Chest X-ray:
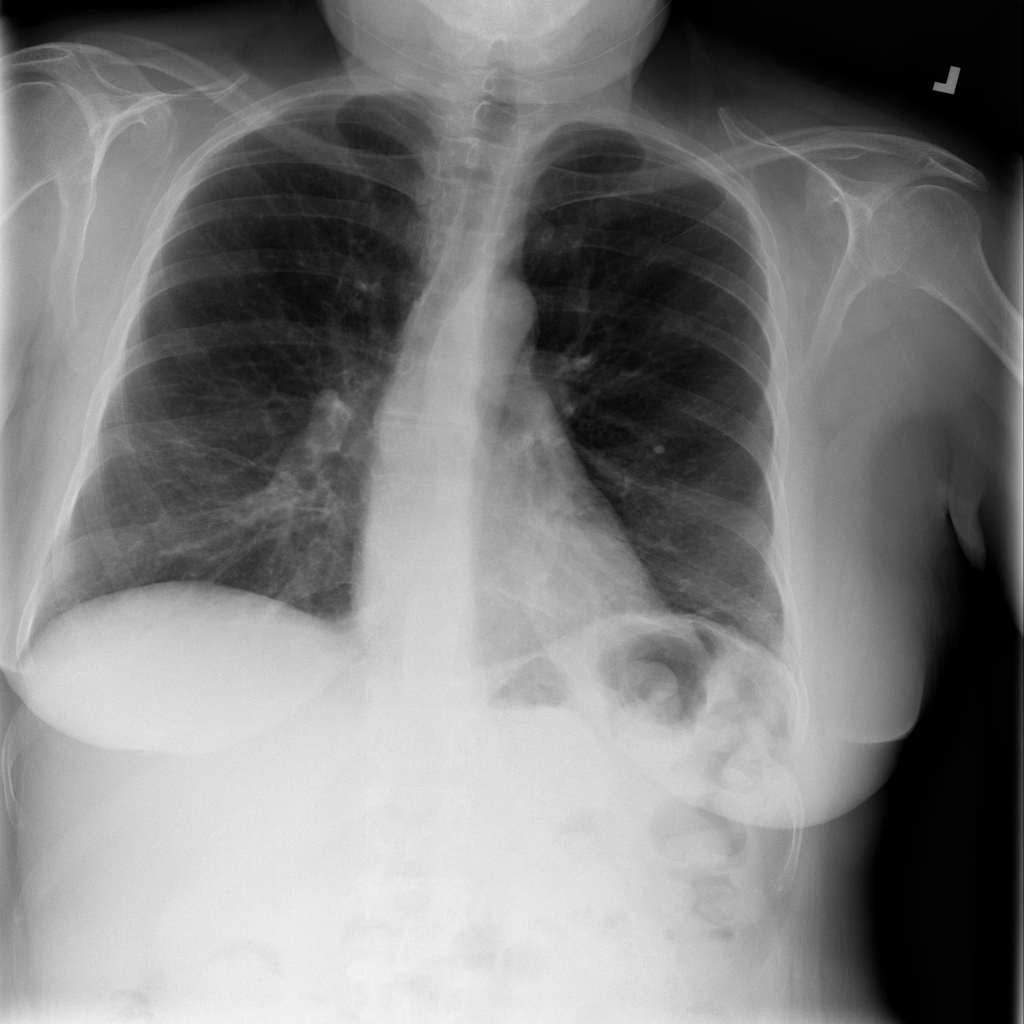
Findings: Calcification
No abnormal finding: no